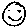
Label: smiley face